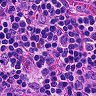
Metastatic tissue present: no